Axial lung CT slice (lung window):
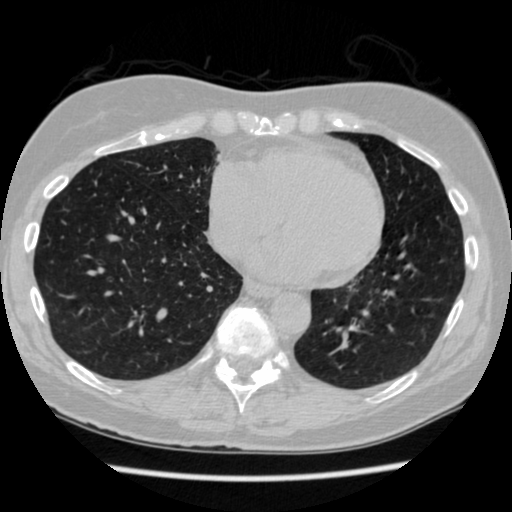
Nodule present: no